Interaction volume radius: 10 \u00c5
Interaction volume height: 45 \u00c5
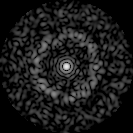
Disorder parameter: 0.8229